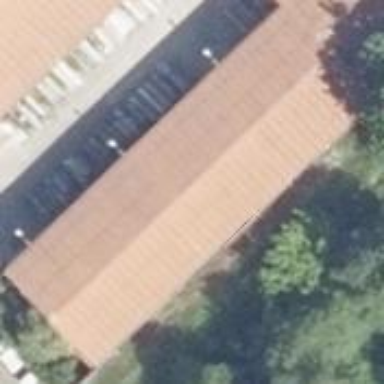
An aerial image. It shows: Commercial building.